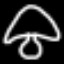
Label: mushroom